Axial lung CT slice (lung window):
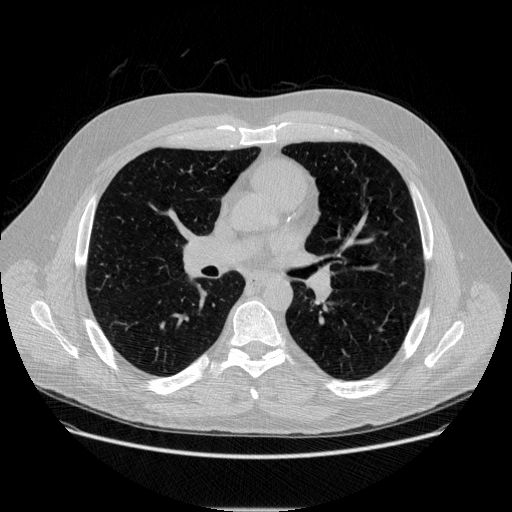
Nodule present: no